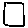
Label: square